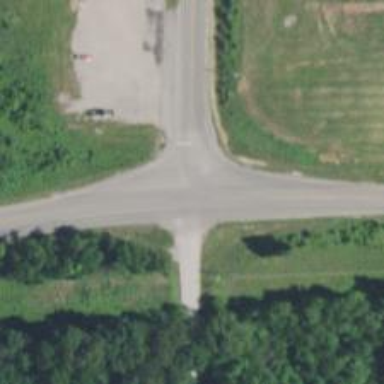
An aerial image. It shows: Secondary road.